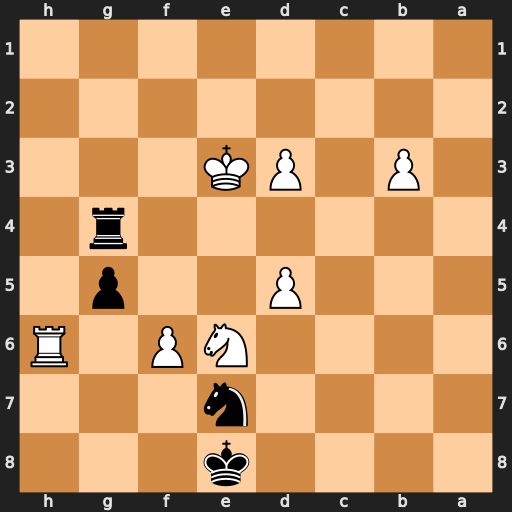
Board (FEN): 4k3/4n3/4NP1R/3P2p1/6r1/1P1PK3/8/8
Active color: b
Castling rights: -
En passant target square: -
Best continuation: Nf5+ Kf3 Nxh6